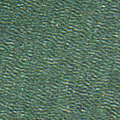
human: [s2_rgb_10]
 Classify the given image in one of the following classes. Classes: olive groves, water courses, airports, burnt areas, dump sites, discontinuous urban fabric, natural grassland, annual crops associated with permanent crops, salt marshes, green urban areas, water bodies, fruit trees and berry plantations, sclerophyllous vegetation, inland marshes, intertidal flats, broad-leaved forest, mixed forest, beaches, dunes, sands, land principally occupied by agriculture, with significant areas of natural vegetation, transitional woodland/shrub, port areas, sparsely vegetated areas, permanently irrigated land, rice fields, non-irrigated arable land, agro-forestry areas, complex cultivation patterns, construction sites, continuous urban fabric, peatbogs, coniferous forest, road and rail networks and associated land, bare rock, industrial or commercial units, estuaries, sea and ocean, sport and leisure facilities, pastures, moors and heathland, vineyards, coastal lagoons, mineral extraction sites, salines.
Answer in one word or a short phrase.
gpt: sea and ocean